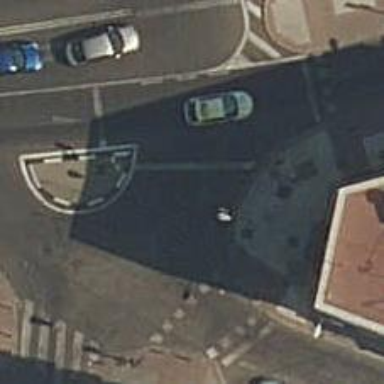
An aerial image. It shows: Road with traffic signals at the crossing.